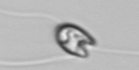
Label: flagellate_morphotype1